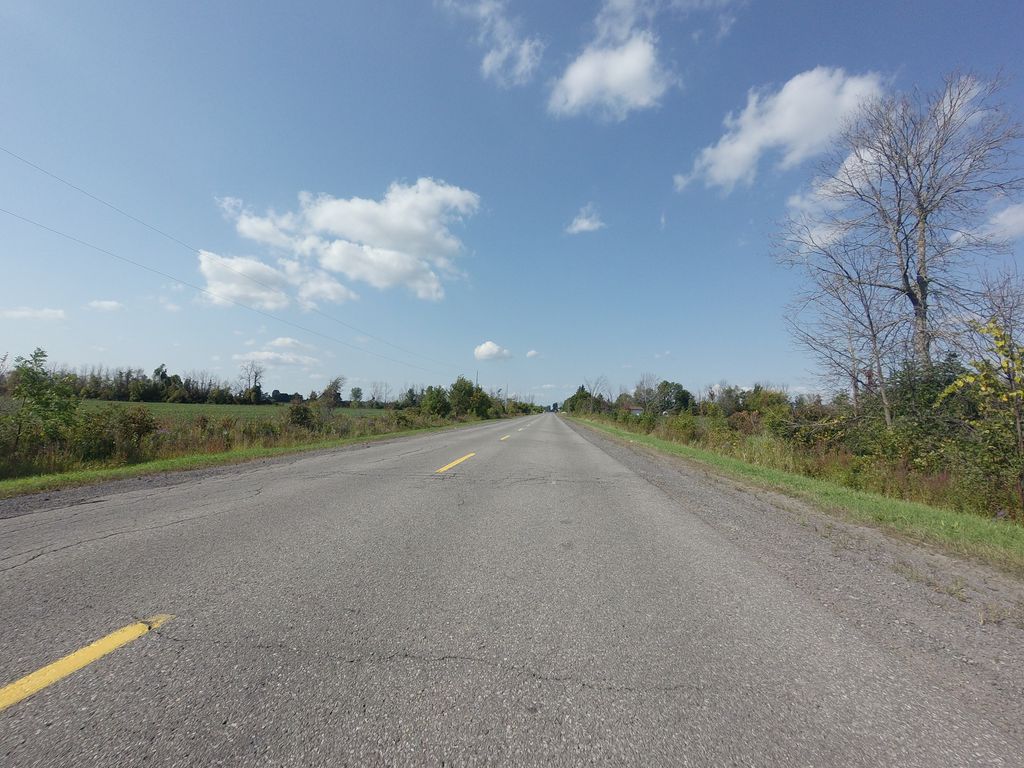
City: ottawa-gatineau